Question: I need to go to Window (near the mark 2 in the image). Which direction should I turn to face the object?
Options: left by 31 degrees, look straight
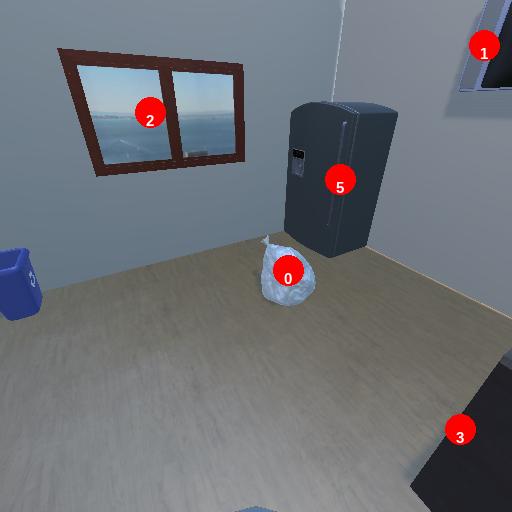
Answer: left by 31 degrees